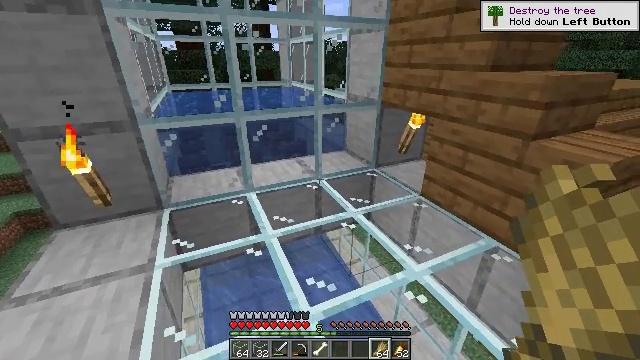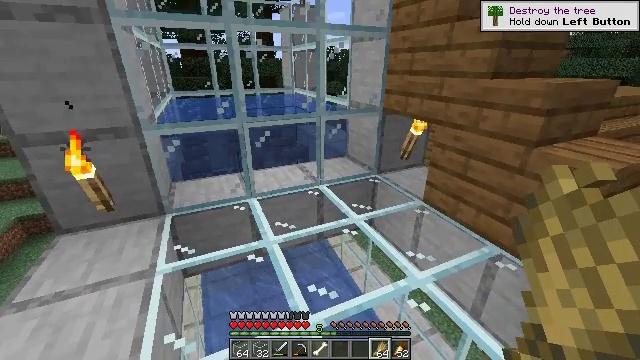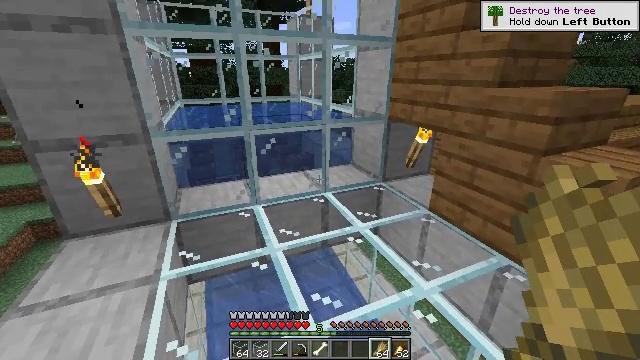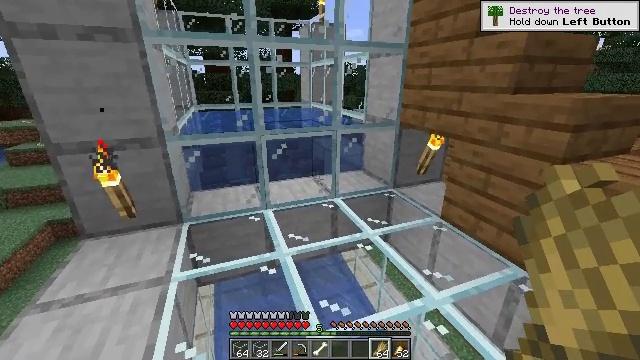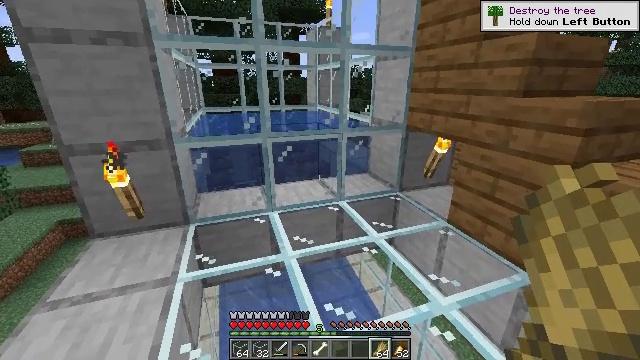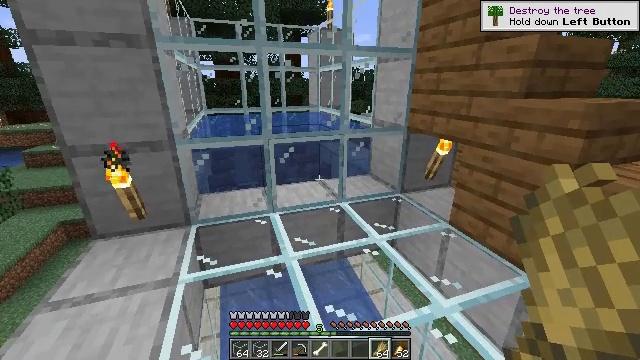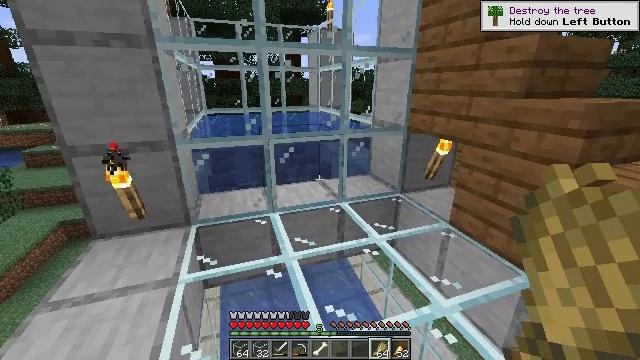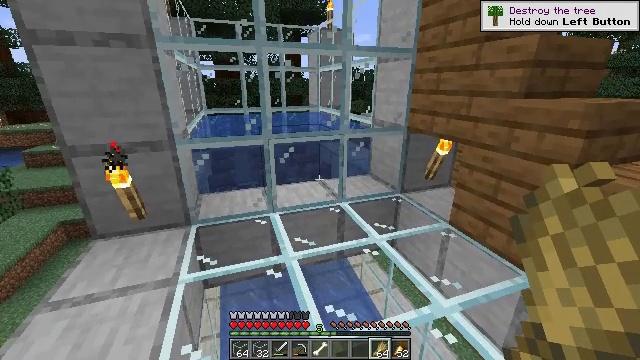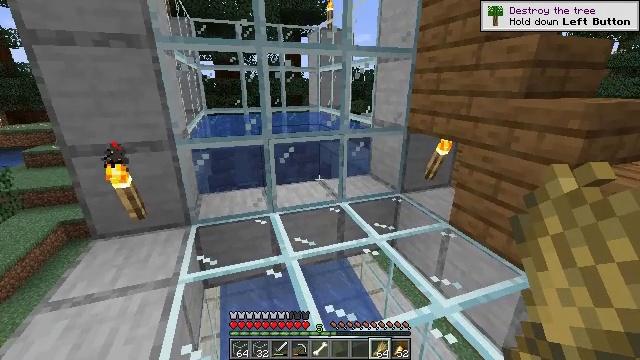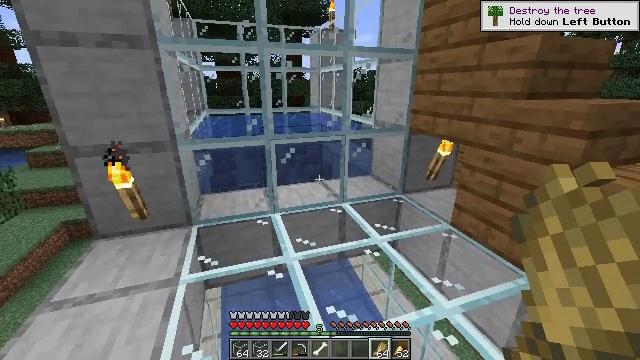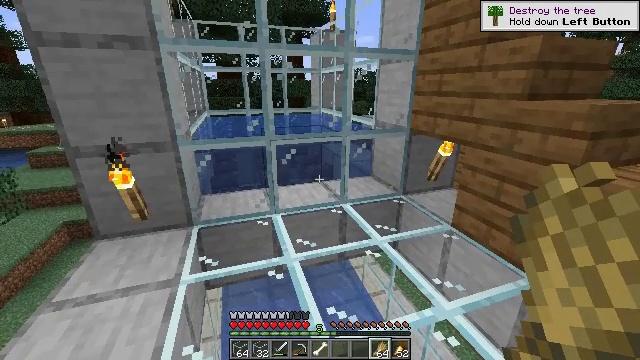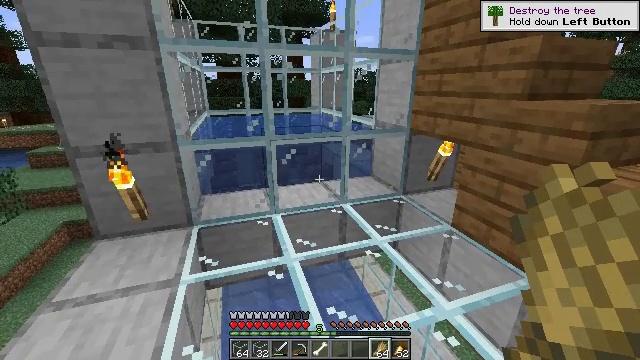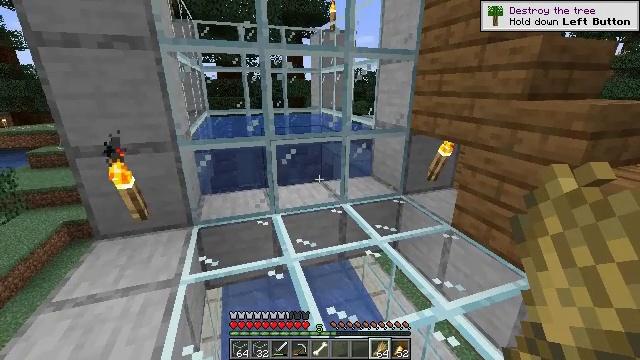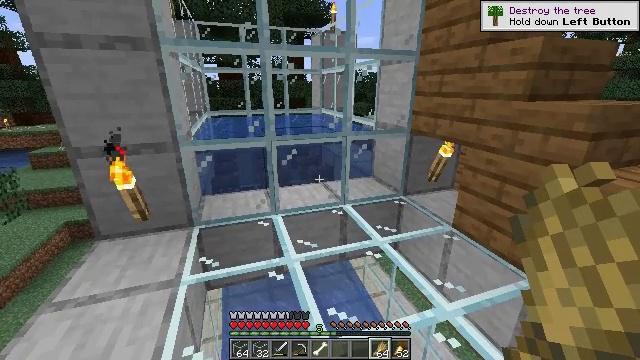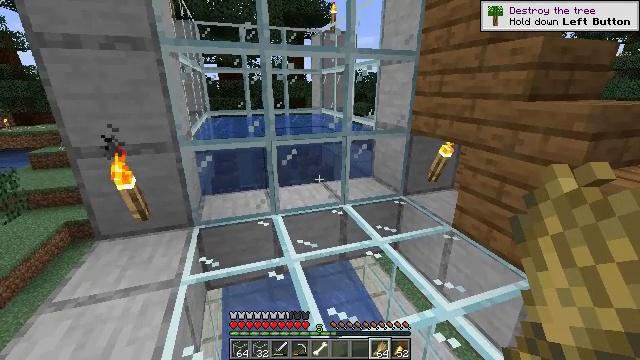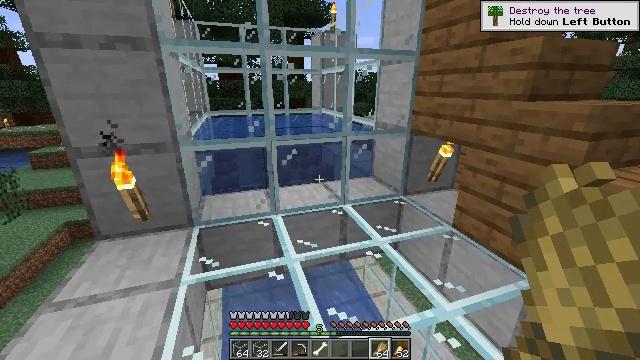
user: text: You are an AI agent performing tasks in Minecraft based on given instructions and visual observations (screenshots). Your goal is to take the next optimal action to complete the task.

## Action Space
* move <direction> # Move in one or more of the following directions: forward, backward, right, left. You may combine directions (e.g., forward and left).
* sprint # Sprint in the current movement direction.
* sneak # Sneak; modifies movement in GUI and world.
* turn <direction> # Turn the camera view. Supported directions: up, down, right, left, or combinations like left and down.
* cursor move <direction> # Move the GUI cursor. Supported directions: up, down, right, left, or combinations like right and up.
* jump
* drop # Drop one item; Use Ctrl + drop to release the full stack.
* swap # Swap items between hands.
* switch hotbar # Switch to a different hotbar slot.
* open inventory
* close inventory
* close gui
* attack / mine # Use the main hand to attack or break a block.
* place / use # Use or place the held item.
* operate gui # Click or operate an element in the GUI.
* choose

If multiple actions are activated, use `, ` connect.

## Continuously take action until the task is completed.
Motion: motion action
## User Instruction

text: Attack the spruce fence to dismantle it.
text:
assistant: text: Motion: turn up
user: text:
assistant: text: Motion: turn left and up
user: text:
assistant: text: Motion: turn left and up
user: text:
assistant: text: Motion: turn left
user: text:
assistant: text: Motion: no_op
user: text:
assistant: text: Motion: no_op
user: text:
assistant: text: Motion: no_op
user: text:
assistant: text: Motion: no_op
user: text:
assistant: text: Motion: no_op
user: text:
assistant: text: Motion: no_op
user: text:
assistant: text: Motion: no_op
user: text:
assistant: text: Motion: no_op
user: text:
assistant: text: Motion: no_op
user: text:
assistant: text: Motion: no_op
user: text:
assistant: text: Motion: no_op
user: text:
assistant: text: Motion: no_op
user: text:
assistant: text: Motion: no_op
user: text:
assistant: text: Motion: no_op
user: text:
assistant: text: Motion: no_op
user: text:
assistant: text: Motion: no_op
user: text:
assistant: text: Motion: no_op
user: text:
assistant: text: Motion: no_op
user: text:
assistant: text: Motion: no_op
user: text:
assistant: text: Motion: no_op
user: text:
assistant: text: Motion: no_op
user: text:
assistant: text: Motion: no_op
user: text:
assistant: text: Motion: no_op
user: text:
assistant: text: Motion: turn left and up
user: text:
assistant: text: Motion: turn left and up
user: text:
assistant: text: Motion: turn up